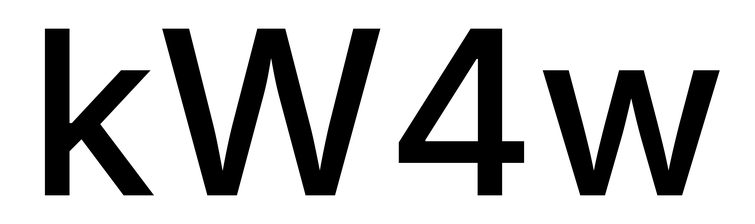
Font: Inter_Medium